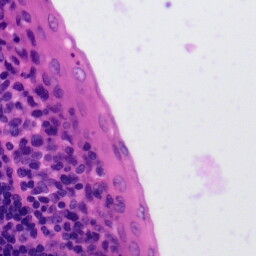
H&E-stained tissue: Tonsil